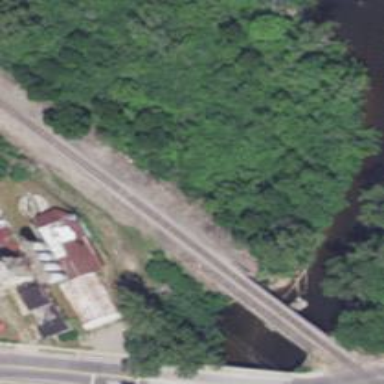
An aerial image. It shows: Abandoned railway siding.